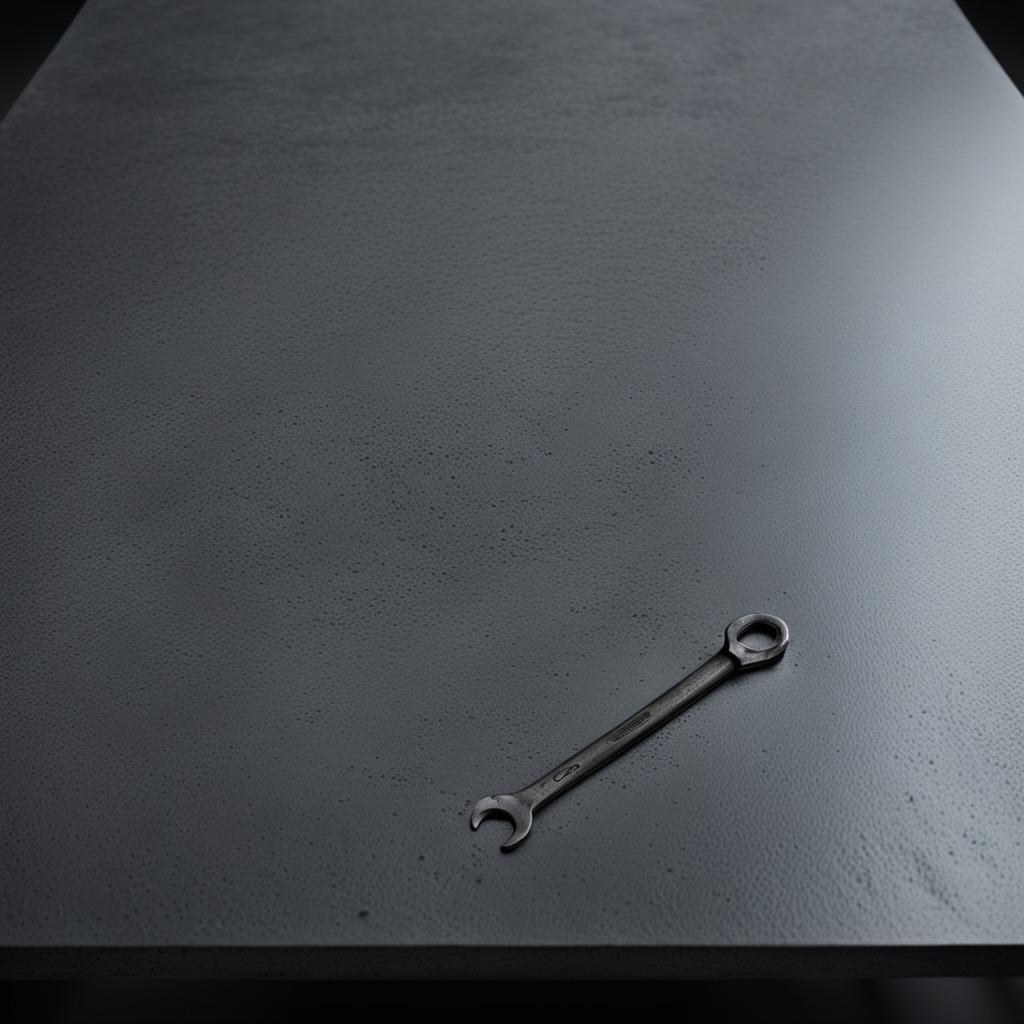
A wrench is lying on a clean granite table inside a workshop at night.